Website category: movie
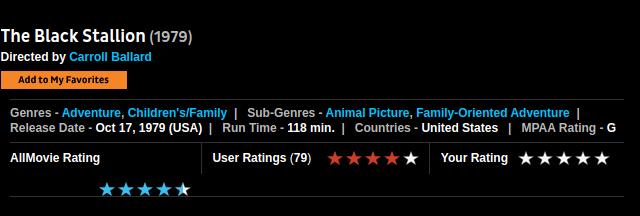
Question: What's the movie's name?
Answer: The Black Stallion

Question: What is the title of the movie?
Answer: The Black Stallion

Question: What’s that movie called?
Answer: The Black Stallion

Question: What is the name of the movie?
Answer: The Black Stallion

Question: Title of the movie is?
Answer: The Black Stallion

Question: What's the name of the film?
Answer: The Black Stallion

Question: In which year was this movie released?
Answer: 1979

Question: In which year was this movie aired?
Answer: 1979

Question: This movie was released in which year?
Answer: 1979

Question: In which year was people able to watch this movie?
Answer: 1979

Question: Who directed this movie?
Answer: Carroll Ballard

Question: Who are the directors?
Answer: Carroll Ballard

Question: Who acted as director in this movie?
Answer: Carroll Ballard

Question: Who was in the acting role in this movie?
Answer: Carroll Ballard

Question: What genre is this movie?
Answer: Adventure , Children's/Family

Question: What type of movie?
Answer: Adventure , Children's/Family

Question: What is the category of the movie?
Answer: Adventure , Children's/Family

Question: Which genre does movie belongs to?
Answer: Adventure , Children's/Family

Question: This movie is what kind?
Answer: Adventure , Children's/Family

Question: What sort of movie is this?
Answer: Adventure , Children's/Family

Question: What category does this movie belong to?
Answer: Adventure , Children's/Family

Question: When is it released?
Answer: Oct 17, 1979 (USA)

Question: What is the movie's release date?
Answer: Oct 17, 1979 (USA)

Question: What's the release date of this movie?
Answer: Oct 17, 1979 (USA)

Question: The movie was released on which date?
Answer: Oct 17, 1979 (USA)

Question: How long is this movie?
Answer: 118 min.

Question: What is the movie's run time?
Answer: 118 min.

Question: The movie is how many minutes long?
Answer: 118 min.

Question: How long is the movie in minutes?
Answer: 118 min.

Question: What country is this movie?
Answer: United States

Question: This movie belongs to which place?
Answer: United States

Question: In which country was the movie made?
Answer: United States

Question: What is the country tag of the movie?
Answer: United States

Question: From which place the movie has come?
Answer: United States